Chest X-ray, AP view. Patient: 61 years old, sex M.
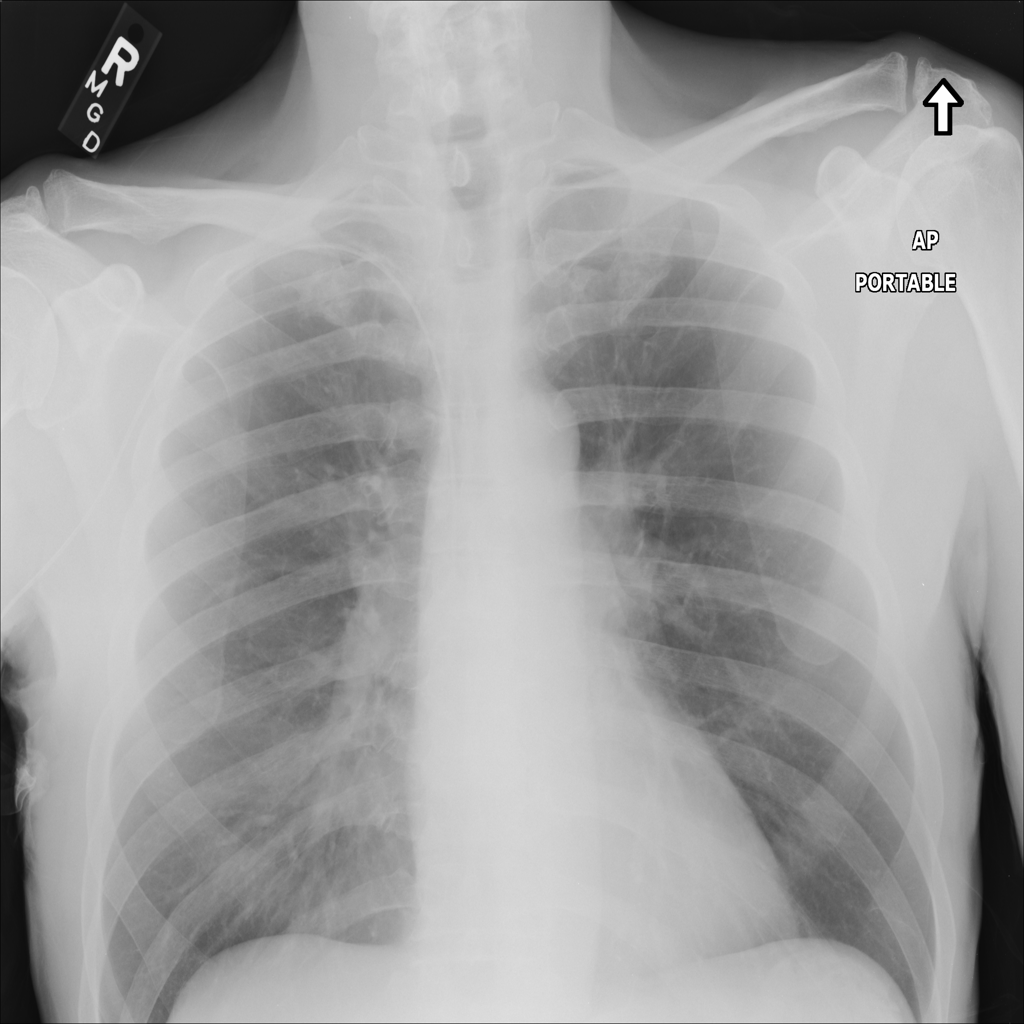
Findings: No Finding